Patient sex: F
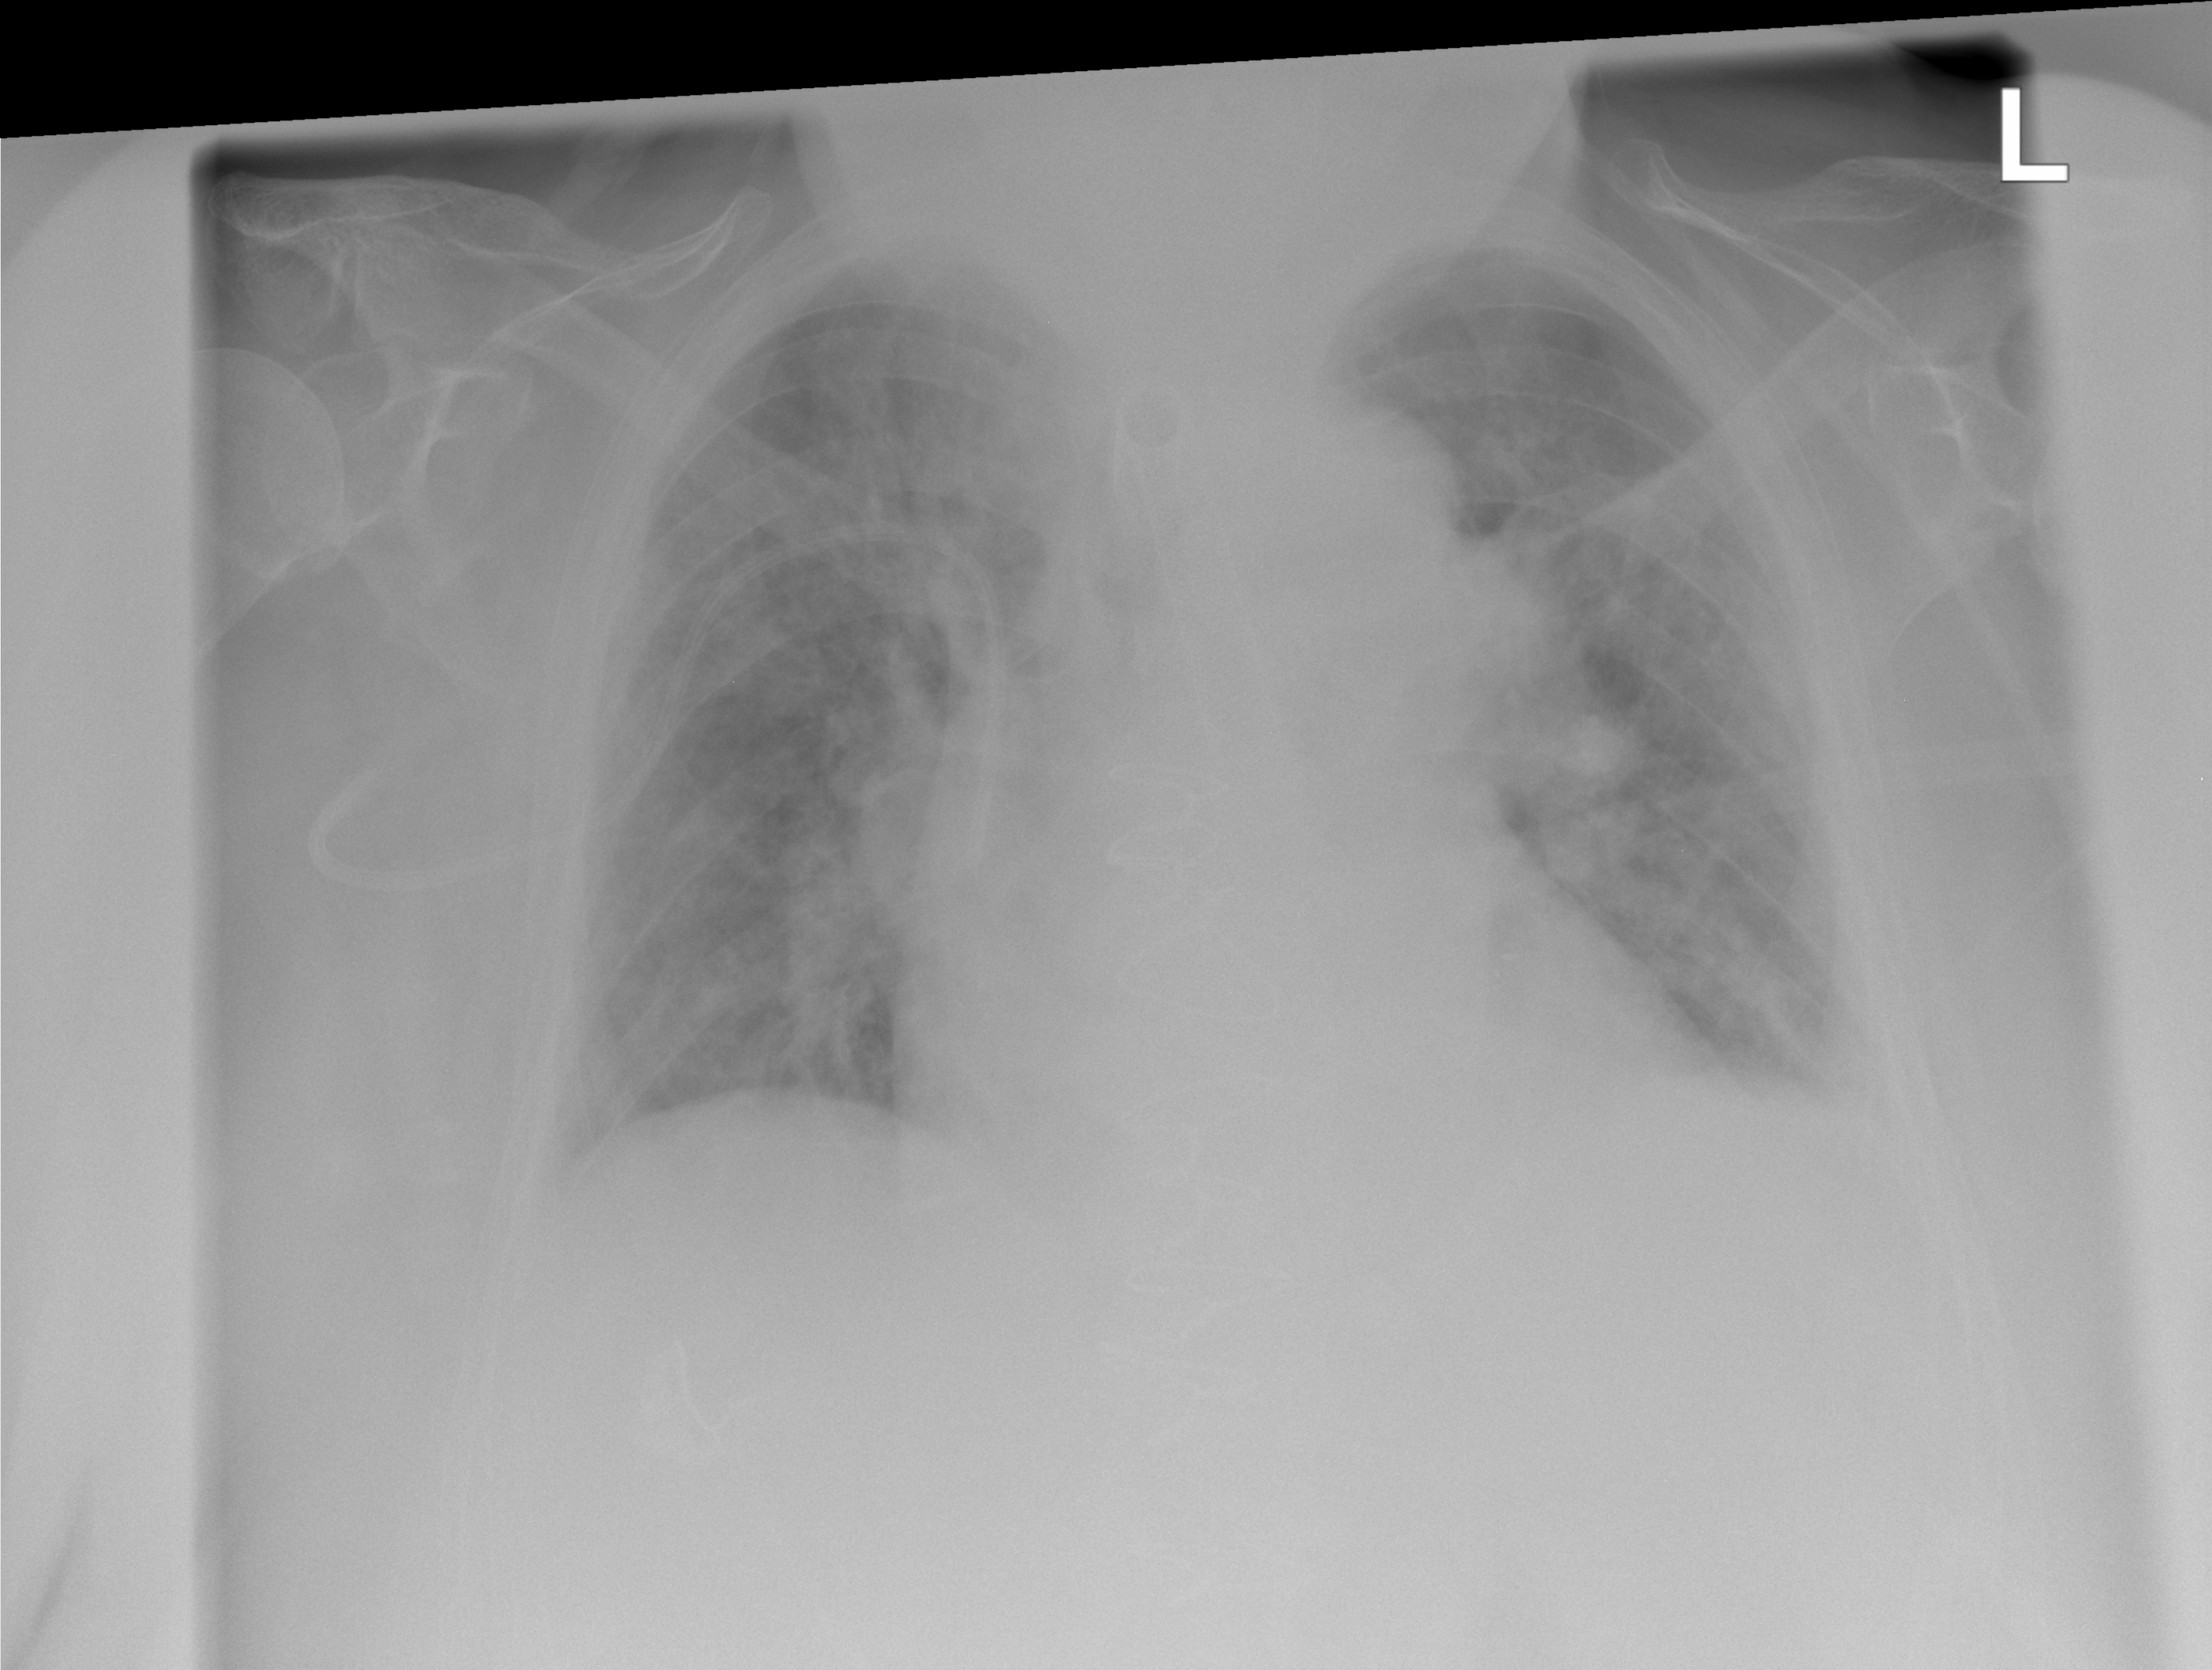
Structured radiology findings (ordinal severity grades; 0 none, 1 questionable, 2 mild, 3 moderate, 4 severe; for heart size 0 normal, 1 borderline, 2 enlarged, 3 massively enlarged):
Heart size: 2
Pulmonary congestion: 2
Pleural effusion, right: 0
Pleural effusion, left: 1
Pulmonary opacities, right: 0
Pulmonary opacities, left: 0
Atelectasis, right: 0
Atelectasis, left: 2